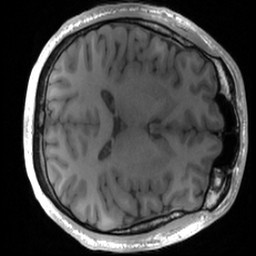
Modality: T1w
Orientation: axial
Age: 24
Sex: male
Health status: healthy